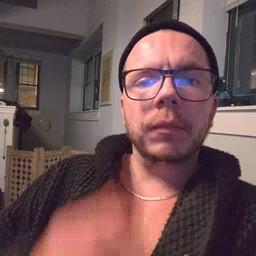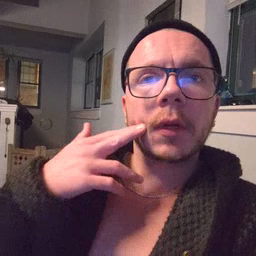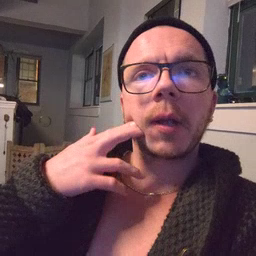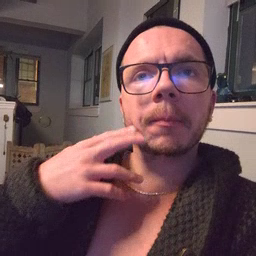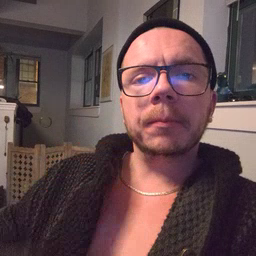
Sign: gum